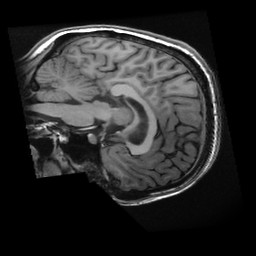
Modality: T1w
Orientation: sagittal
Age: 23
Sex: female
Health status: healthy
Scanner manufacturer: ge
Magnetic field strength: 3 T
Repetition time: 0.008376 s
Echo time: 0.003108 s